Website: home-depot
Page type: account-selection
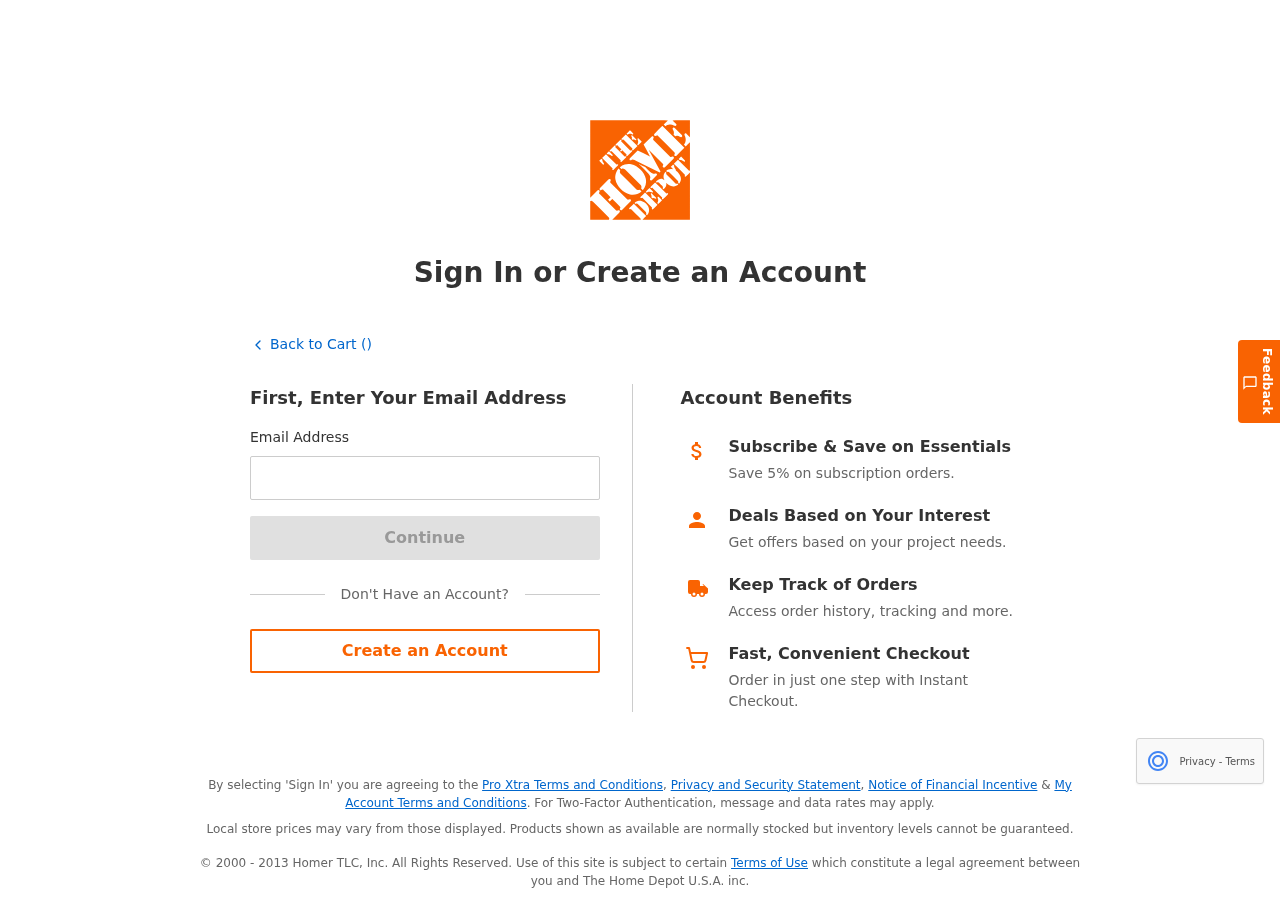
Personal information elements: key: PII_EMAIL
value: jacobholland@yahoo.com